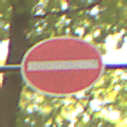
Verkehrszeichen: VerbotDerEinfahrt
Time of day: Midday
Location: Outdoor (Nature)
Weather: PartlyCloudy
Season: NotSpecified
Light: Natural